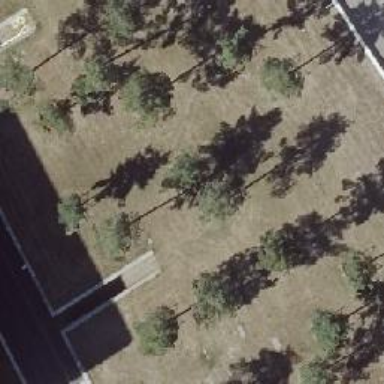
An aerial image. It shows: Evergreen tree with needle-leaved leaves.